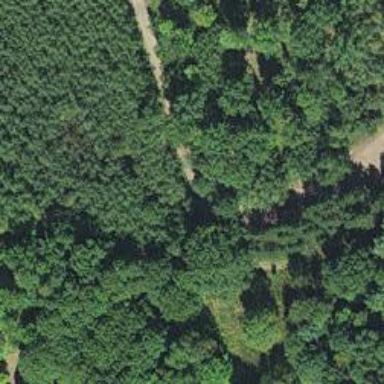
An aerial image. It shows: Abandoned railway with historical significance.